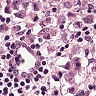
Metastatic tissue present: yes